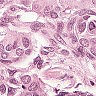
Metastatic tissue present: yes